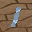
Label: 1